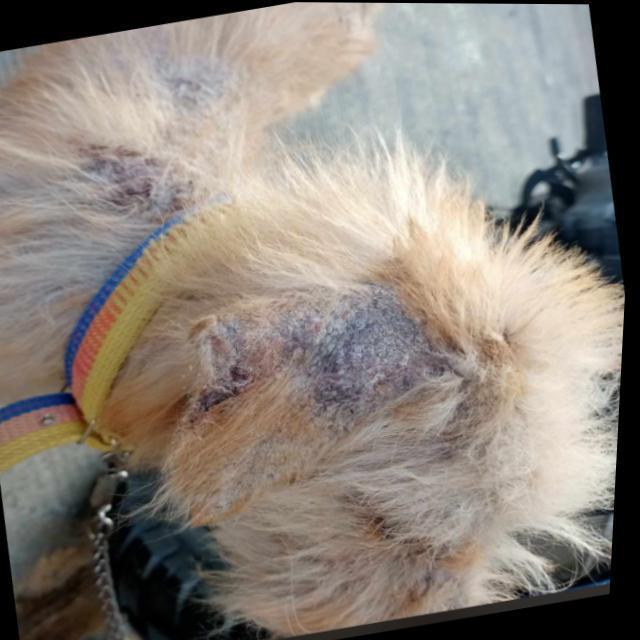
Canine demodicosis (Demodex mange) — caused by Demodex canis mites. Presents with alopecia, follicular papules, pustules, and comedones. Often localized on face and forelimbs.